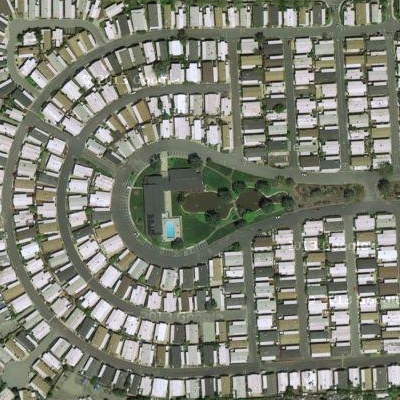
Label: Resident